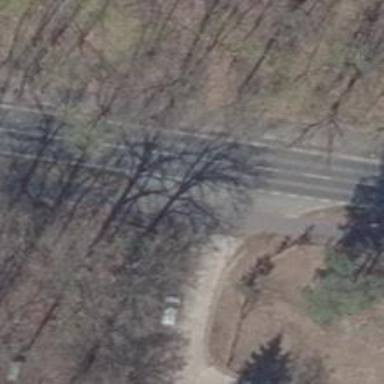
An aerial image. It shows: Secondary road with asphalt surface and separate sidewalks on both sides. Lane markings are present.